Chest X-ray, PA view. Patient: 68 years old, sex F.
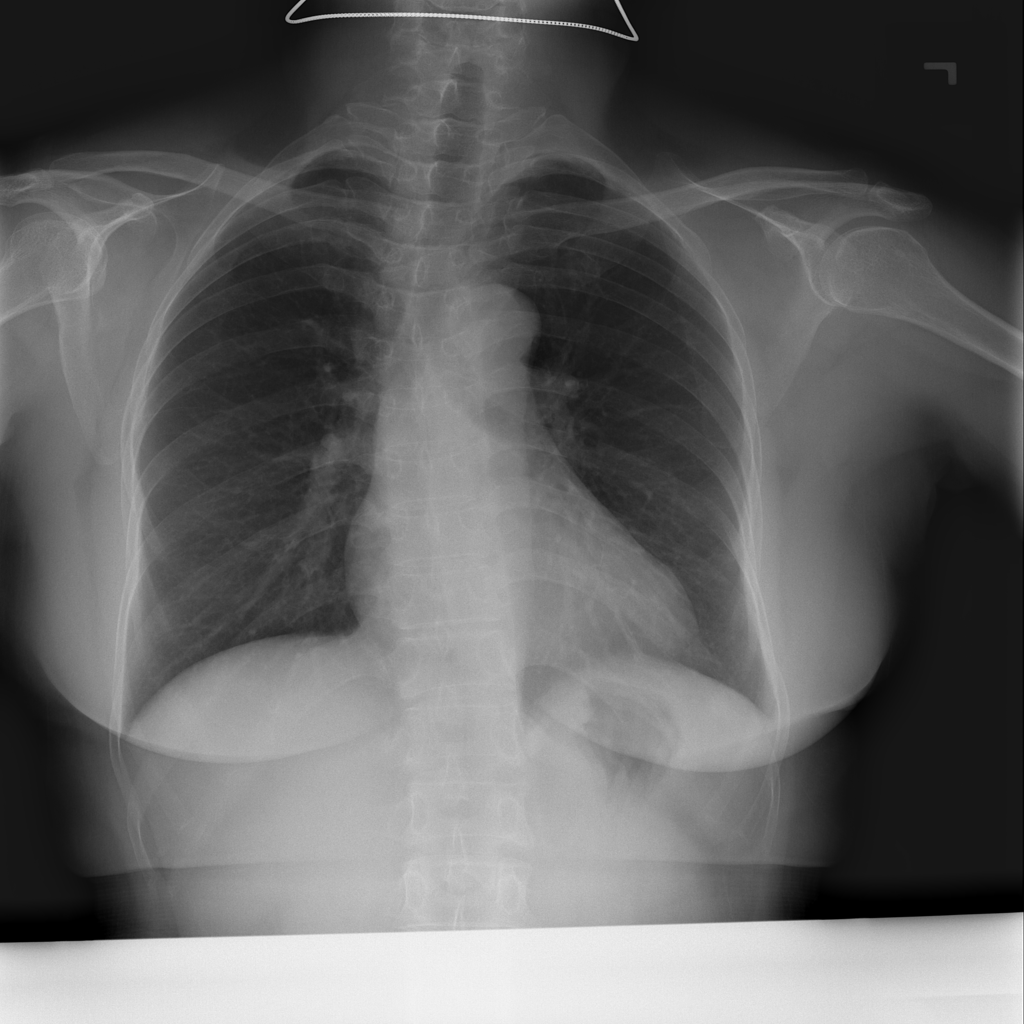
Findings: No Finding